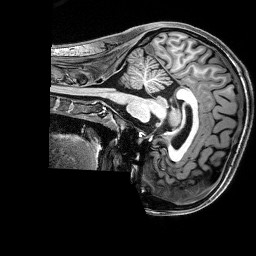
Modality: T1w
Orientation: sagittal
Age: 24
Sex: female
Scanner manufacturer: siemens
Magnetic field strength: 3 T
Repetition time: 2.8 s
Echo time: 0.00212 s